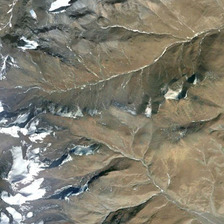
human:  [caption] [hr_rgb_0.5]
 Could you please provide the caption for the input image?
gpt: some white snows cover a small part of khaki mountain .

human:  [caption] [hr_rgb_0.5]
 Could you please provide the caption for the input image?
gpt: some white snows cover a small part of khaki mountain .

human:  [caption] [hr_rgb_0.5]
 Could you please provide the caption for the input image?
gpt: some white snows cover a small part of khaki mountain .

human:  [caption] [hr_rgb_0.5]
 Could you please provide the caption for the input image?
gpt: some white snows cover a small part of khaki mountain .

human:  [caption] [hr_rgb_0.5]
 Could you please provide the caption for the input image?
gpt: some white snows cover a small part of khaki mountain .